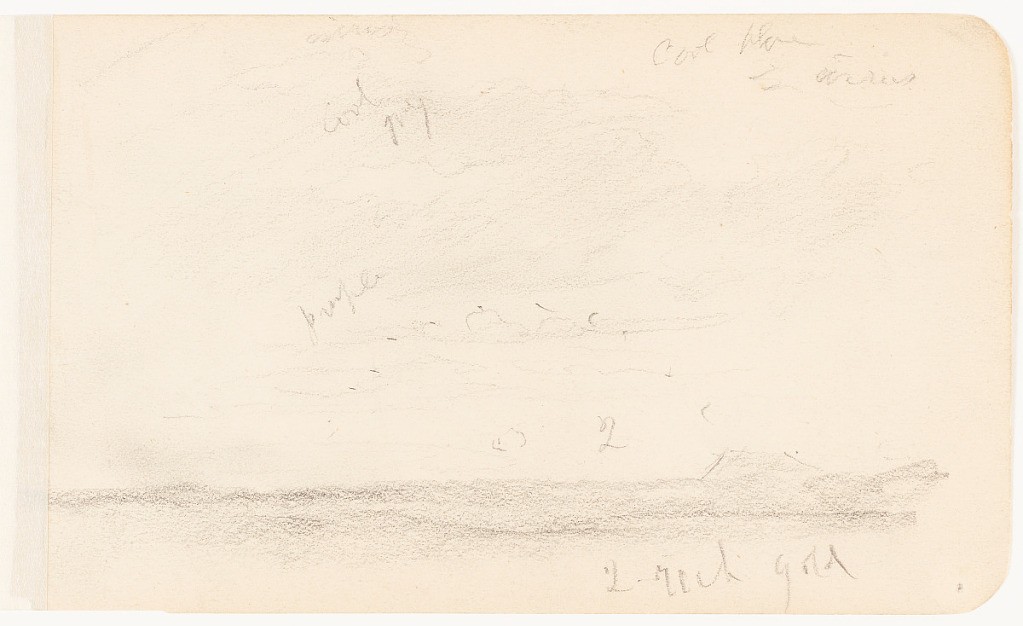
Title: Cloudy Sky, Mexico
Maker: Frederic Edwin Church, American, 1826–1900
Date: February–April 1889
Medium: Graphite on off-white wove paper; verso: graphite
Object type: Drawing
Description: Atmosphere and landscape sketch showing a view of a cloudy sky over flat terrain in Mexico. Dark, indistinct terrain extends from the foreground to the background, where a flat and loosely rendered mountain is visible at right. Hazy, thin, and variously illuminate clouds inhabit the sky above while, near the horizon, a dotted semicircle indicates the glow of the low sun.

Verso: Landscape sketch showing a view of the Mexican stratovolcano called Pico de Orizaba (also known as Citlaltépetl) capped in storm clouds. In the middle distance at lower left, the top of wooded hill is visible. At center, the snow-covered and extremely rugged mountainside of Pico de Orizaba dominates the composition. Billowing storm clouds crown the mountain's unseen peak and appear to pour rain or snow on the right slope.